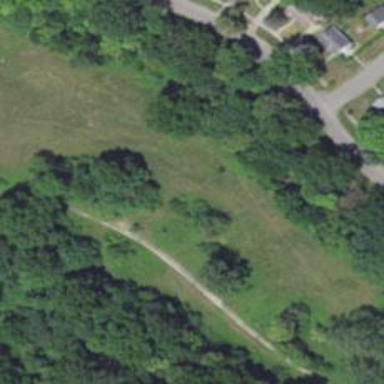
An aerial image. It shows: Path.